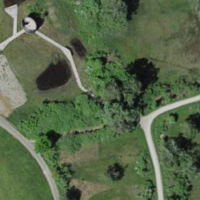
EUNIS habitat code: 16
Species observed at this site:
Lemna minor
Himantopus himantopus
Equisetum telmateia
Buteo buteo
Filipendula ulmaria
Luscinia megarhynchos
Ruspolia nitidula
Ajuga reptans
Mentha aquatica
Lysimachia vulgaris
Succisa pratensis
Egretta garzetta
Prunus padus
Tringa glareola
Phylloscopus trochilus
Tringa nebularia